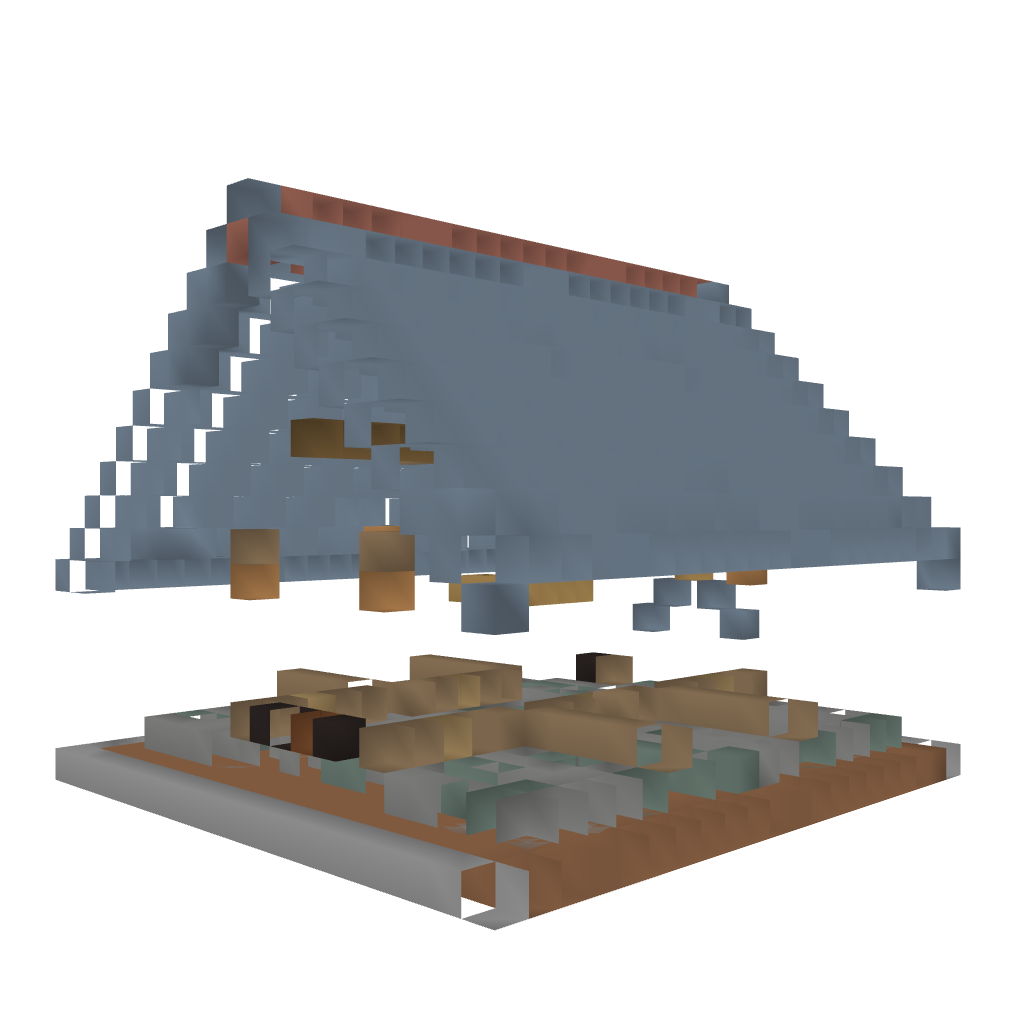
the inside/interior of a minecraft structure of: Barn_Large